Question: I am learning to use Spyder and find my code in the editor is riddled with nit-picky white space warnings:

no space after comma, not enough space before a comment, too much space at the end of a line, my comment line is too long, etc.
I have not found any of these to be a problem with Python before (e.g. in Jupyter) and, thus far, ignoring the warnings has not affected how my code is running in Spyder.
Is there any real danger if I ignore these warnings? If not, how can I turn them off? They are distracting and would bury useful warnings--should Spyder have any useful warnings.
Spyder 3.2.0, Python 3.5.3, IPython 6.1.0, Windows 8.1 Enterprise 64 bit.
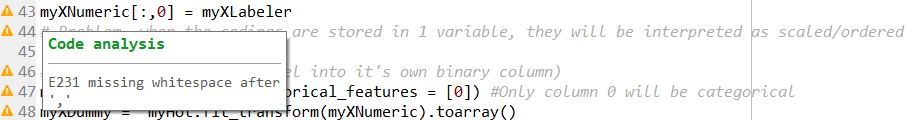
Answer: > Is there any real danger if I ignore these warnings?
No, they are style warnings so you can safely ignore them.
> how can I turn them off?
Please go to
'''
Tools > Preferences > Editor > Code Introspection/Analysis
'''
and deactivate the option called
'''
Real-time code style analysis
'''